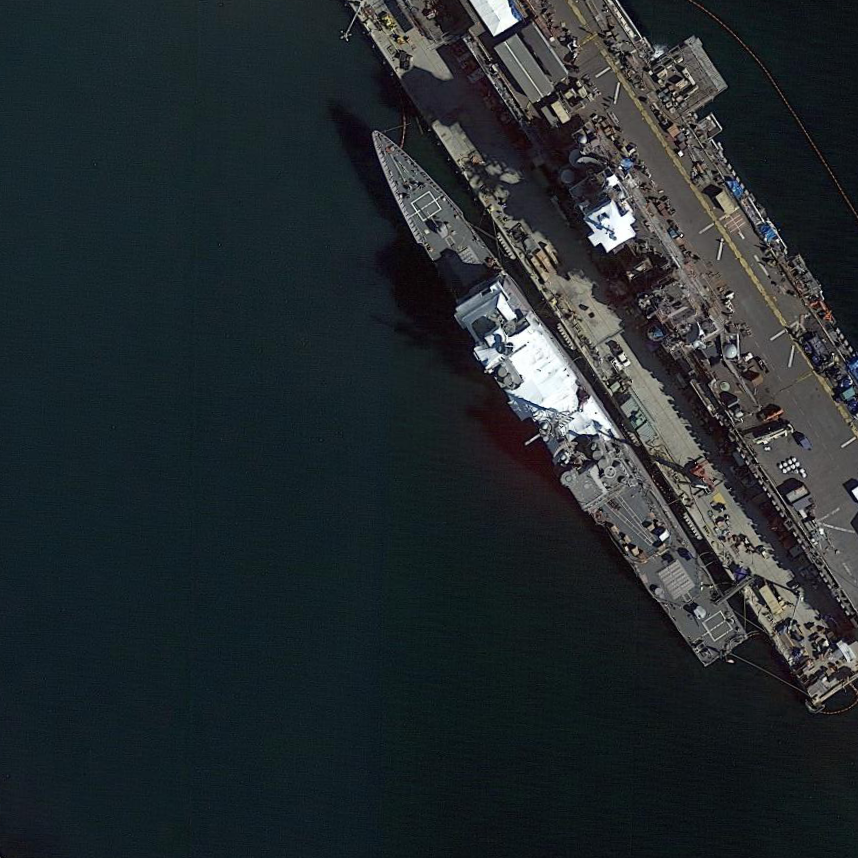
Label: cruiser